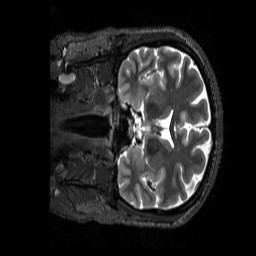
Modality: T2w
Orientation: coronal
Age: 38
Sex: female
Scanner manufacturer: siemens
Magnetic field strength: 3 T
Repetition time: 3.2 s
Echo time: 0.728 s